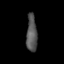
Tissue: skin
Cell type: Fibroblasts
Senescence score: 0.6813
Nuclear area (px): 390
Mean DAPI intensity: 84.567